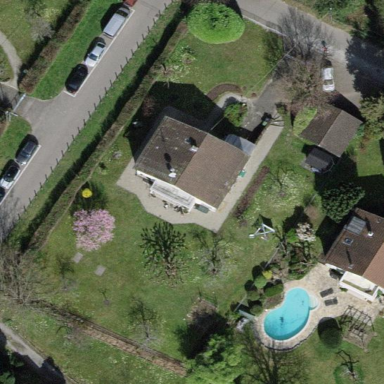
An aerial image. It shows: Garden surrounded by fence.